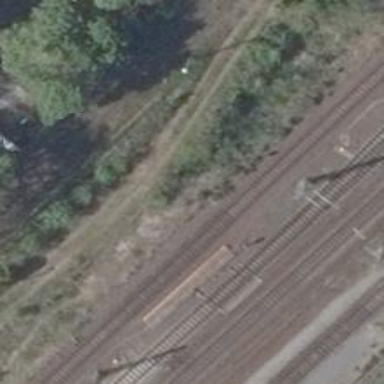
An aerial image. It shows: Milestone along the railway with catenary mast.